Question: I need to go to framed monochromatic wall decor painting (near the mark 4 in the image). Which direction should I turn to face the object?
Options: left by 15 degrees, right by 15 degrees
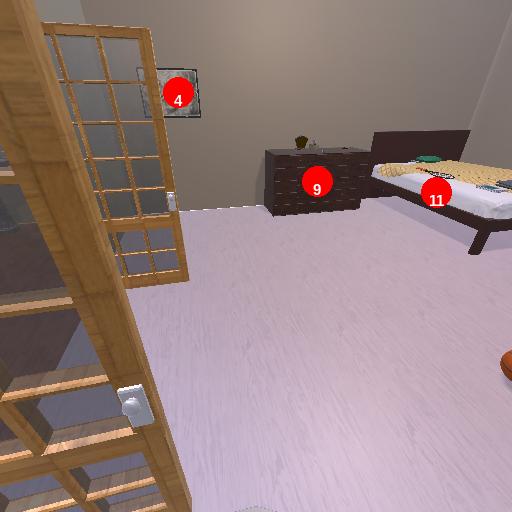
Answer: left by 15 degrees